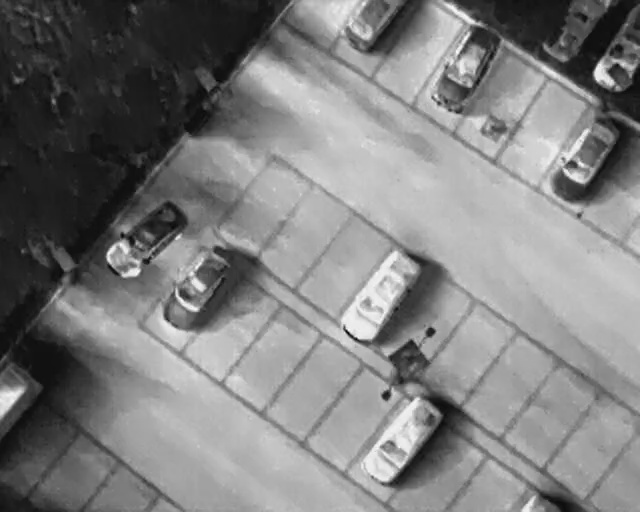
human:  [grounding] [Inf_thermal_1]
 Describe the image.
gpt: In the satellite image, there is  <ref>1 large car </ref> <box>[[15, 42, 30, 50, 48]]</box> located at left,  <ref>2 large car </ref> <box>[[23, 52, 38, 60, 34], [51, 54, 67, 62, 35]]</box> located at center,  <ref>1 large car </ref> <box>[[55, -1, 63, 12, 2]]</box> located at top,  <ref>2 large car </ref> <box>[[65, 9, 79, 17, 30], [88, 4, 103, 13, 2]]</box> located at top right,  <ref>1 large car </ref> <box>[[55, 82, 70, 89, 40]]</box> located at bottom,  <ref>1 medium car </ref> <box>[[85, 3, 93, 9, 33]]</box> located at top right,  <ref>1 large car </ref> <box>[[84, 27, 97, 35, 29]]</box> located at right.